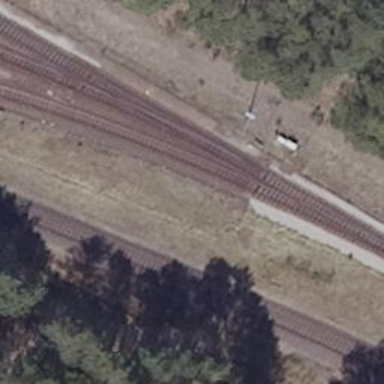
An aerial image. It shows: Railway switch.